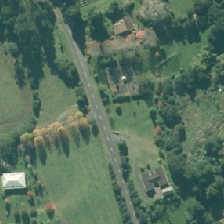
Land cover: high_producing_grassland